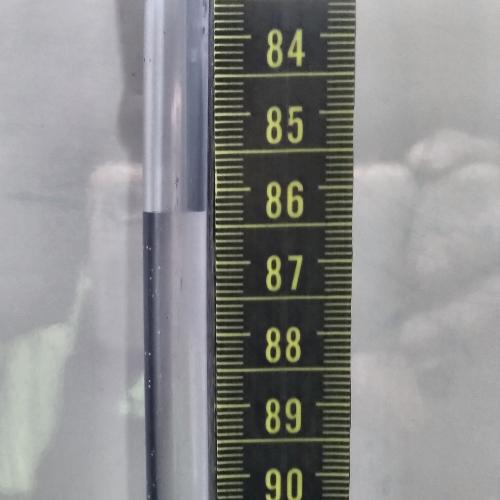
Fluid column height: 86.3 cm